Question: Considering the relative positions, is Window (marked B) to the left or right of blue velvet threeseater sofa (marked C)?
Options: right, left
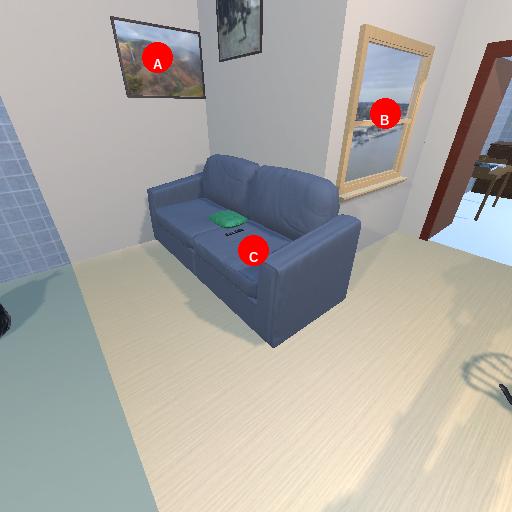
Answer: right